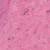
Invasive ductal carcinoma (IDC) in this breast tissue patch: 0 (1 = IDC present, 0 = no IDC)